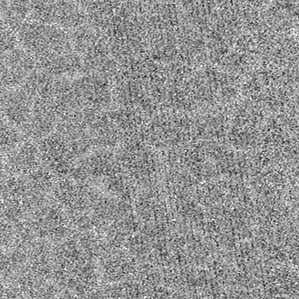
Label: frost